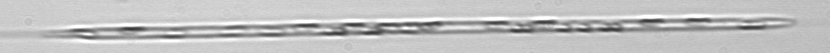
Label: Rhizosolenia